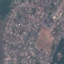
Land use / land cover class: Residential